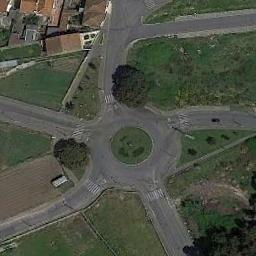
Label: roundabout